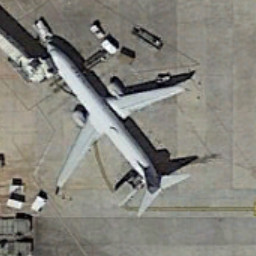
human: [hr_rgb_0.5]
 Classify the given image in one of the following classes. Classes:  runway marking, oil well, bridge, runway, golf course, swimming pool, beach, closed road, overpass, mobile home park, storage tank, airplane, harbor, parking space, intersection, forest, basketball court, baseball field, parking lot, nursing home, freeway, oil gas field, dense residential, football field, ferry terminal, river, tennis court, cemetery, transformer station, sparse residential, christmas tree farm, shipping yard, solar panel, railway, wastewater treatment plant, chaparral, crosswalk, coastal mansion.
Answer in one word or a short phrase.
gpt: airplane